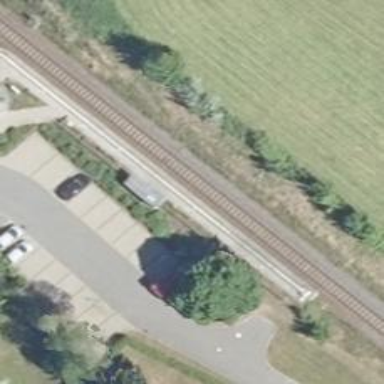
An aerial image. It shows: Railway halt station for public transport.